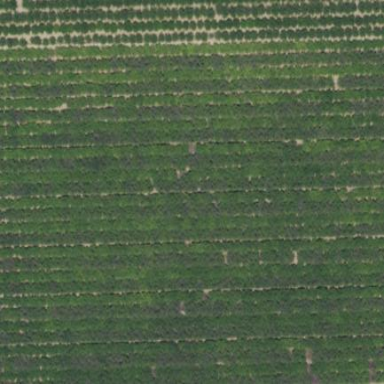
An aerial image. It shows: Almond orchard with rows of almond trees.